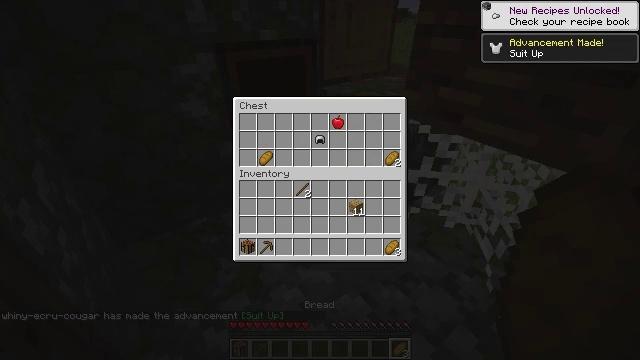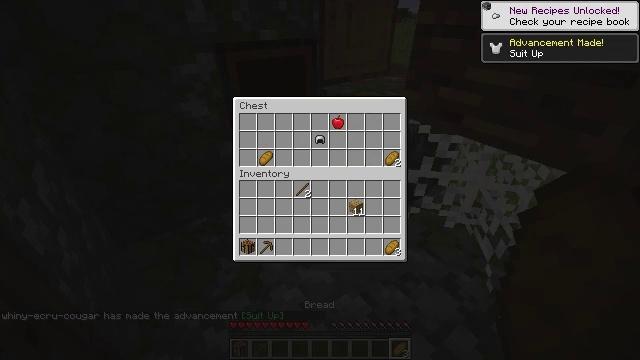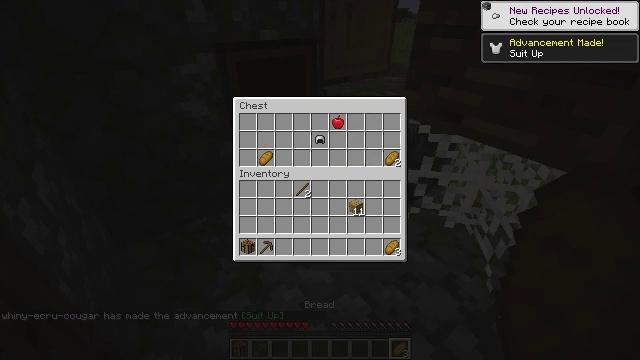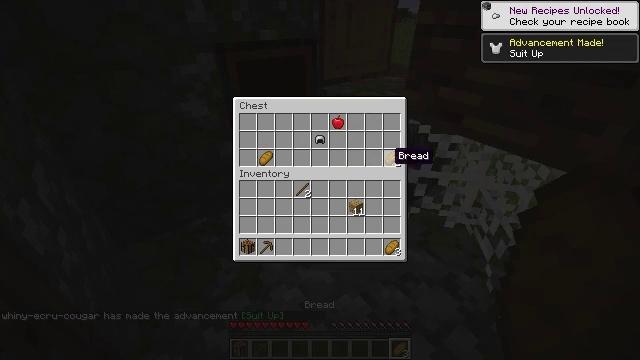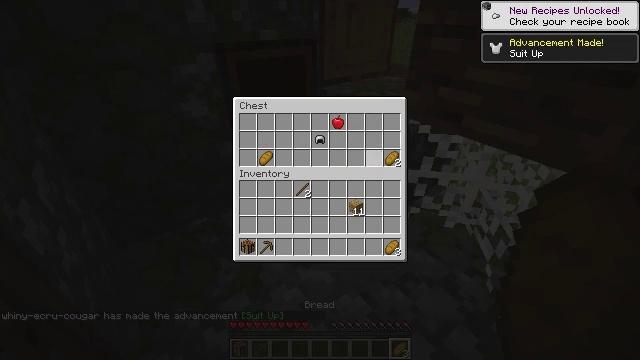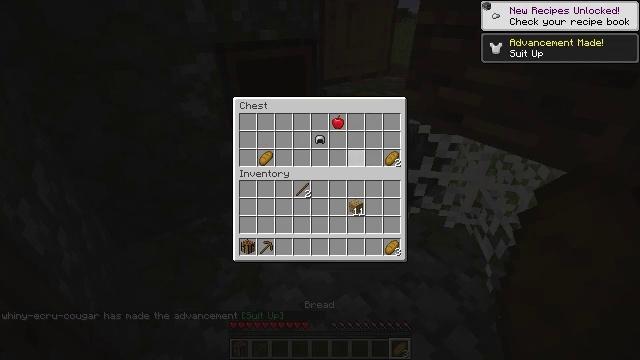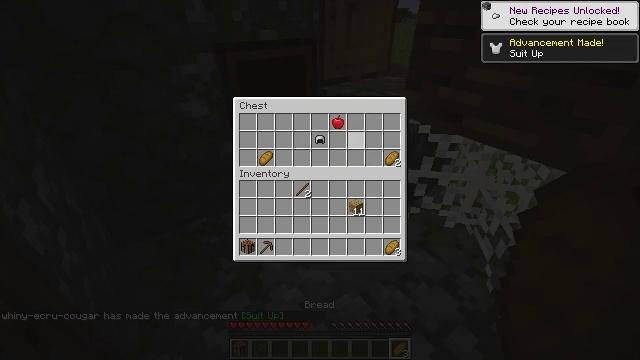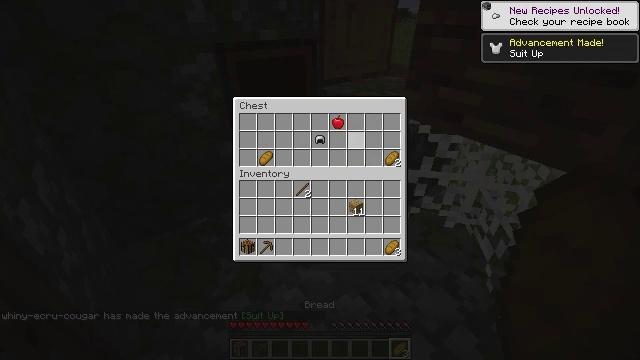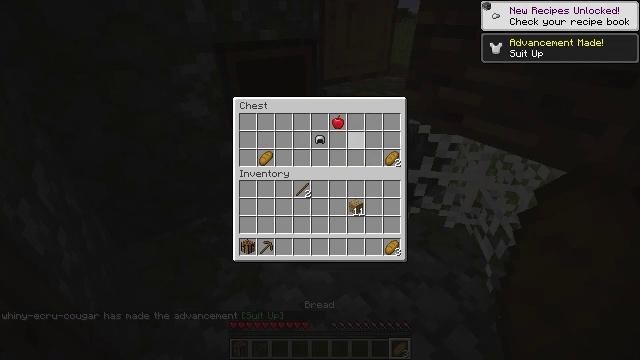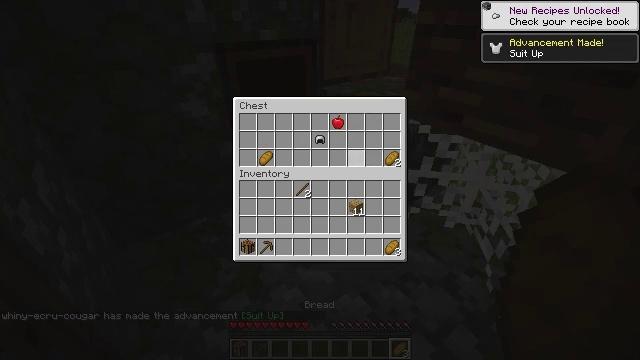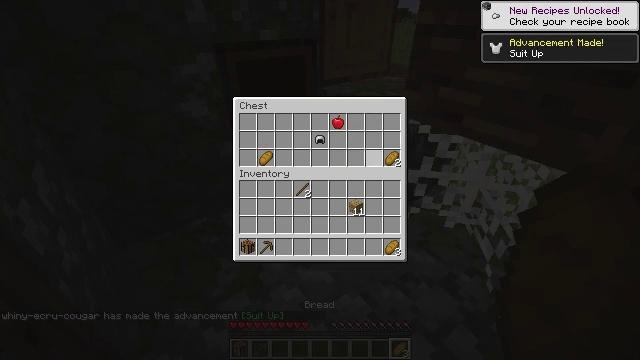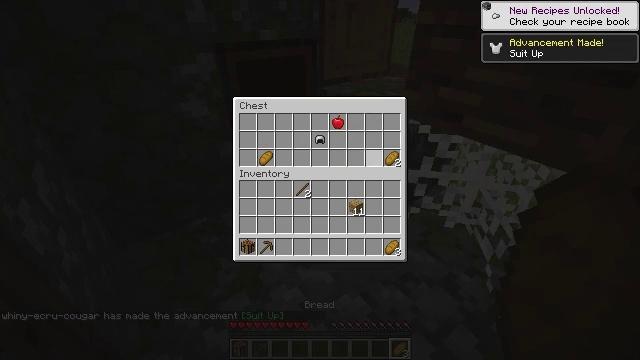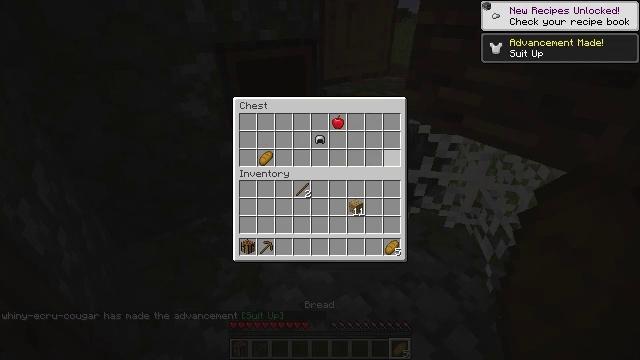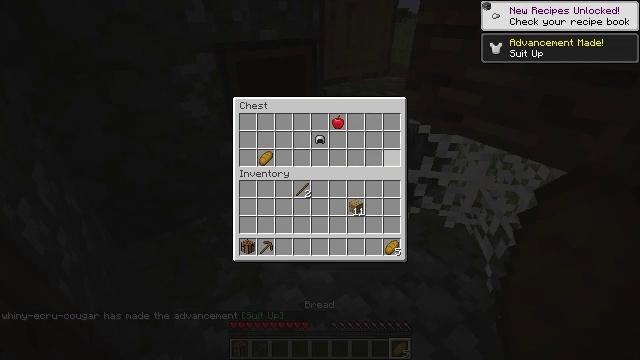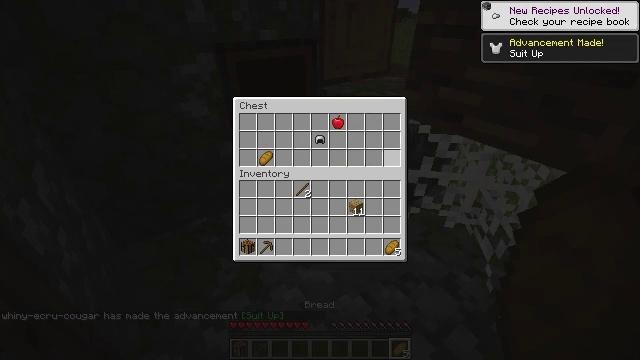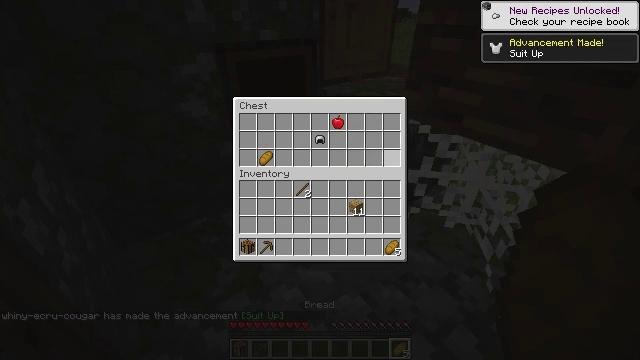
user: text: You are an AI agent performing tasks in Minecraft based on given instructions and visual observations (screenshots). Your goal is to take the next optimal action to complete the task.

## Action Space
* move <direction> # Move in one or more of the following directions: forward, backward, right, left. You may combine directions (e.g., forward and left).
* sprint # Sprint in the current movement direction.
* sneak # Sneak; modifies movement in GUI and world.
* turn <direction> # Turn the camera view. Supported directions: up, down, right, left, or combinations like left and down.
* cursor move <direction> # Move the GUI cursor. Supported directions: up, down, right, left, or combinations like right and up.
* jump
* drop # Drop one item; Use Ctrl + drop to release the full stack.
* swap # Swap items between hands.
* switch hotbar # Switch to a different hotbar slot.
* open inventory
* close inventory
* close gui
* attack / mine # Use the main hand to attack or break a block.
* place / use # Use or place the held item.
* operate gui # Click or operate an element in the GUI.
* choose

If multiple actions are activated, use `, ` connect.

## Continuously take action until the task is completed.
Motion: motion action
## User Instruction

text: Break the furnace to move it.
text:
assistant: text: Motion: sneak, operate gui
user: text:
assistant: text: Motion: sneak, operate gui
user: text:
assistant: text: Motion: sneak
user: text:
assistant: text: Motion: sneak, cursor move left and up
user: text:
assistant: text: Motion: sneak, cursor move left
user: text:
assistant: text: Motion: sneak
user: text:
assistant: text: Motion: sneak
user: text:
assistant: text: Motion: sneak
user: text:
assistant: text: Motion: sneak, cursor move right
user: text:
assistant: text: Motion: sneak, cursor move right
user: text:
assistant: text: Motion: sneak, cursor move right
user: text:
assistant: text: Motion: sneak, operate gui
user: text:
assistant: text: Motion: sneak, operate gui
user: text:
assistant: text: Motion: sneak, operate gui
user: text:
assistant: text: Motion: sneak, operate gui
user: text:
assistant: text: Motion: sneak
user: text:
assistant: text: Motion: sneak
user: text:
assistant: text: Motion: sneak, cursor move left
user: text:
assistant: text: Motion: sneak, cursor move left
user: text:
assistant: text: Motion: sneak, cursor move left
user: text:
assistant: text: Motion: sneak
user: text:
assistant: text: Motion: sneak
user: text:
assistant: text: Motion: sneak
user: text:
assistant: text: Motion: sneak
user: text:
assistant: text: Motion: sneak, operate gui
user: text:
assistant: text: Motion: sneak, operate gui
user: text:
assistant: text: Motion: sneak, operate gui
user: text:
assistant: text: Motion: sneak
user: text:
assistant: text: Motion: sneak
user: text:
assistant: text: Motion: sneak